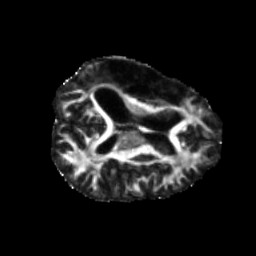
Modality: FA
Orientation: axial
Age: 27
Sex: female
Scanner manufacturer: siemens
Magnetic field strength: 3 T
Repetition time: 5.47 s
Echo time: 0.0854 s